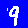
Digit: 9